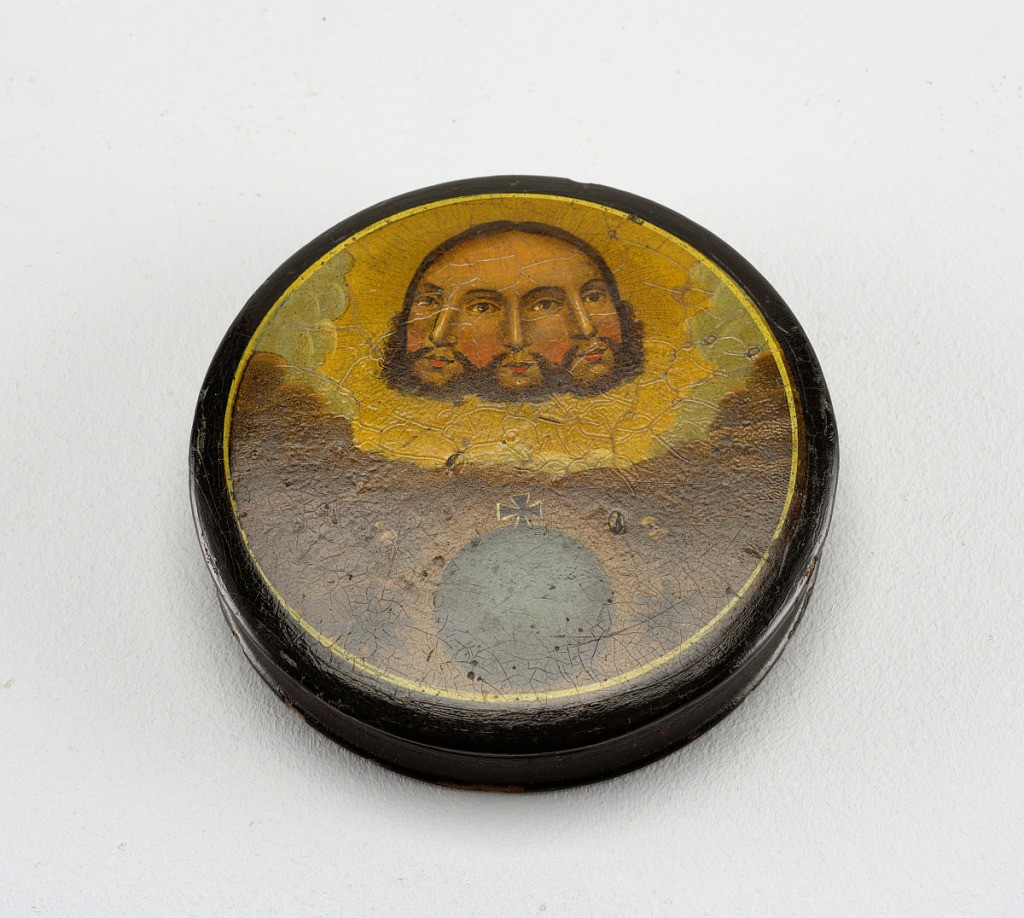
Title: Patch box and cover
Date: late 18th century
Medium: wood, varnished paper
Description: A, Circular box, lacquered black. B, Cover, lacquered black, with engraving of the triple face of Christ in glory above an orb, suns and stars; colors painted in, and the whole covered with varnish which shows crackle.